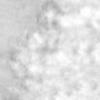
Label: no_change